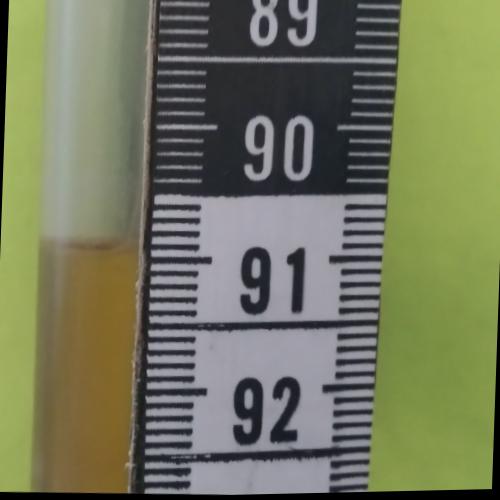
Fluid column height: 90.9 cm